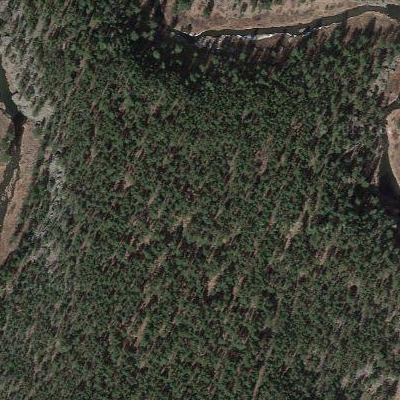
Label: Forest